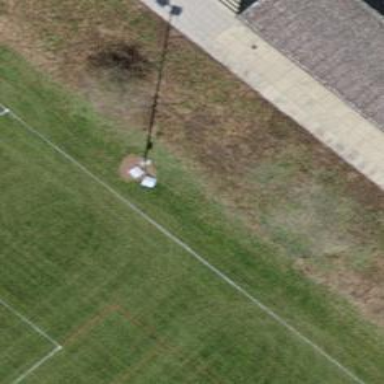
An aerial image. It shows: Floodlight lamp.